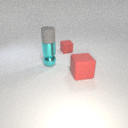
small red rubber cube behind small cyan metal sphere